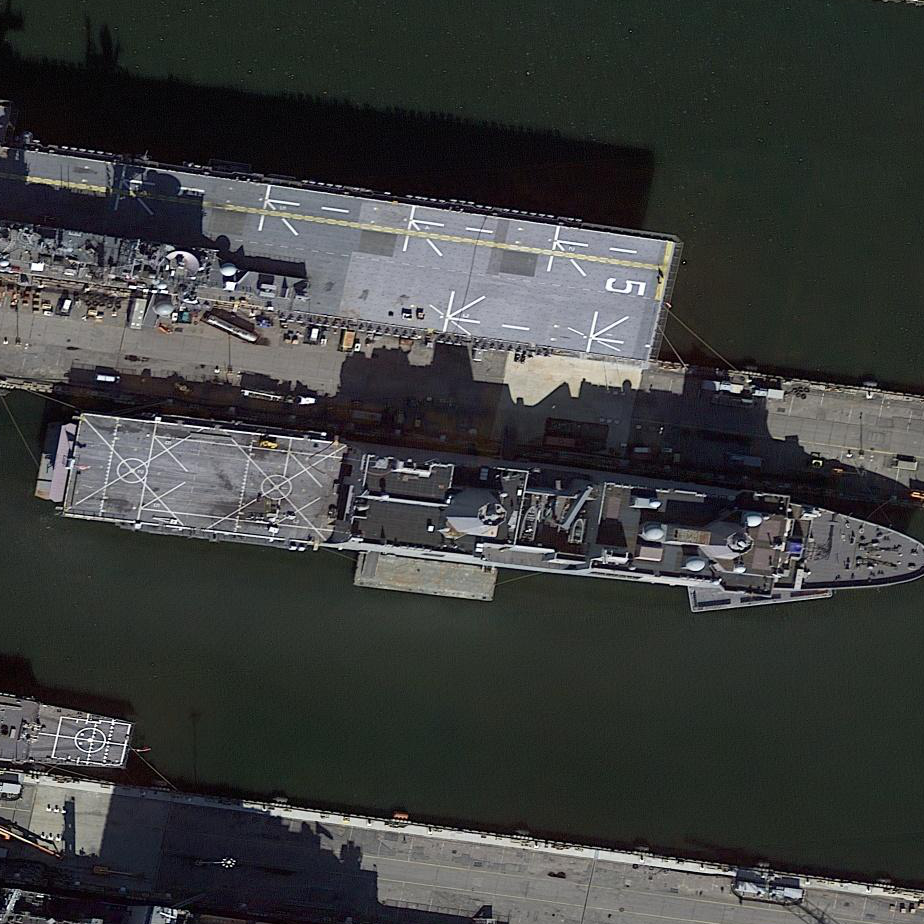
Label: combat